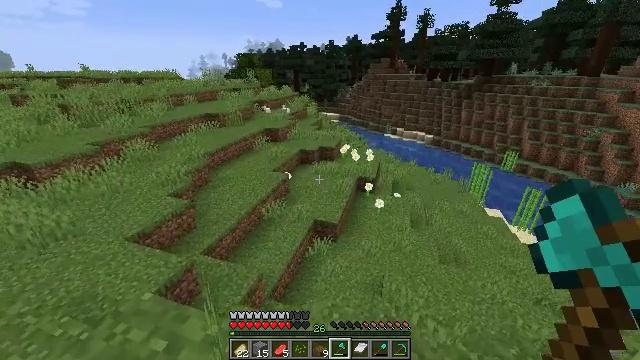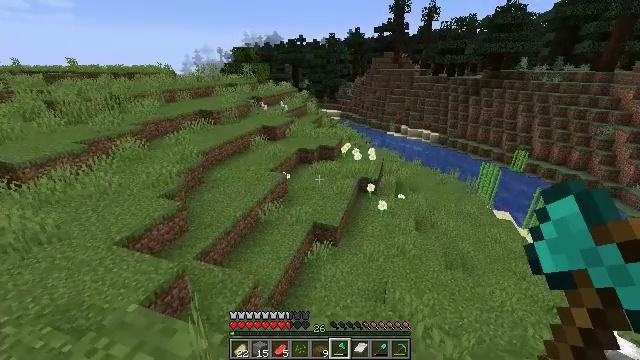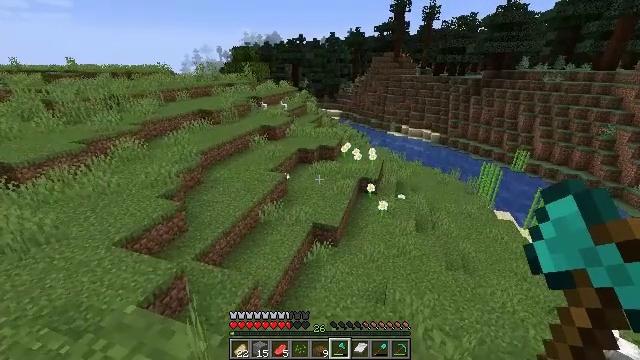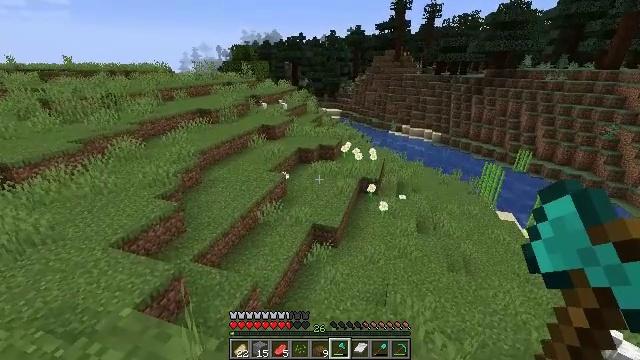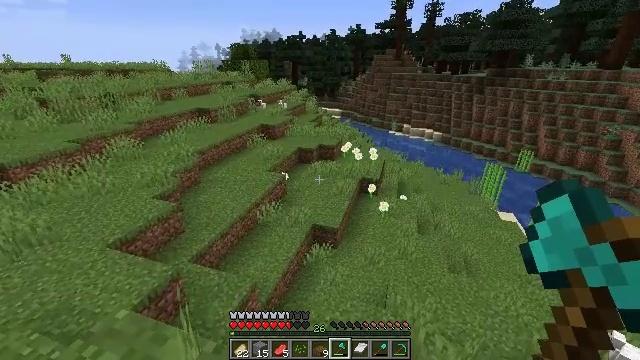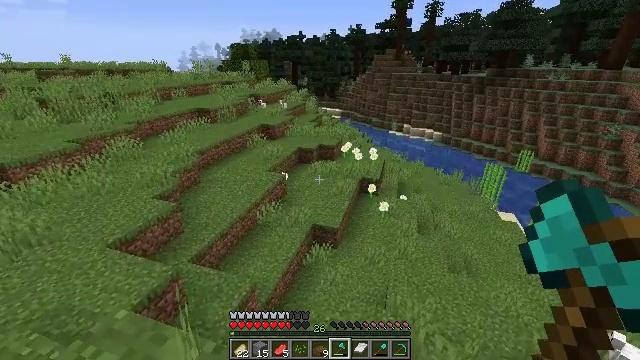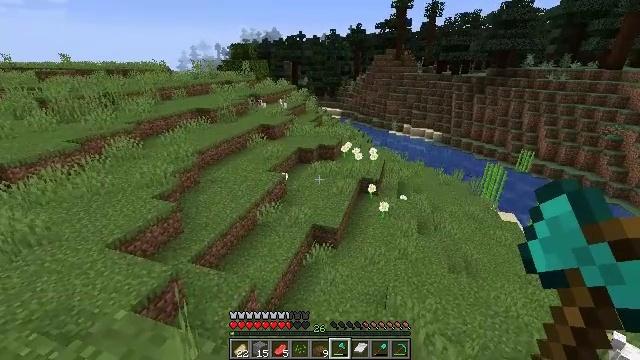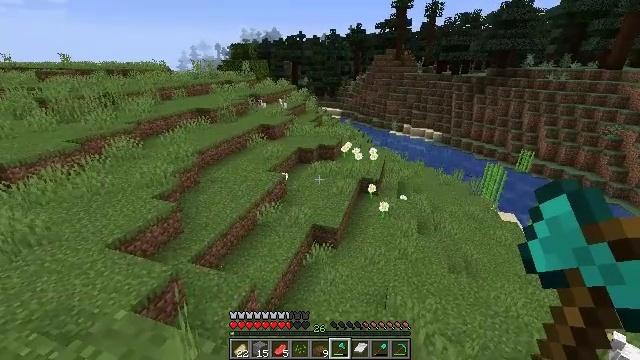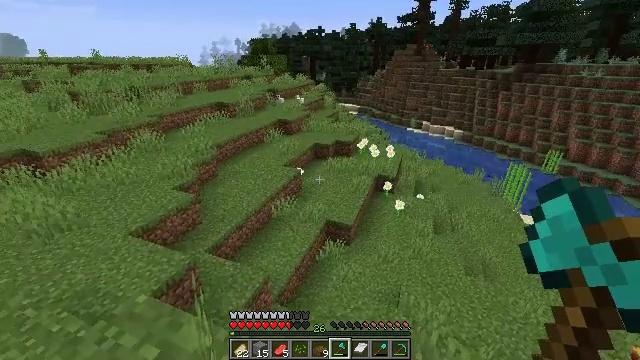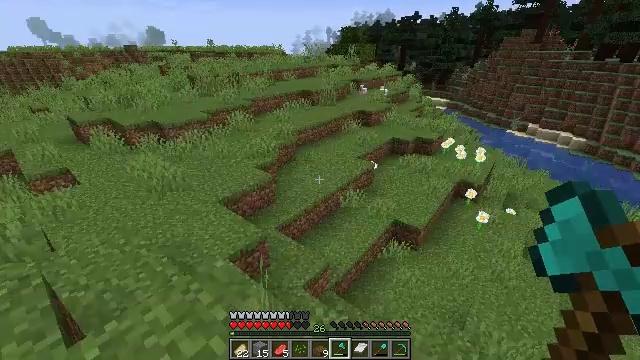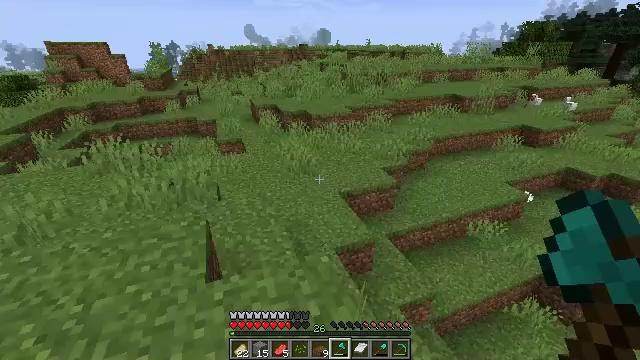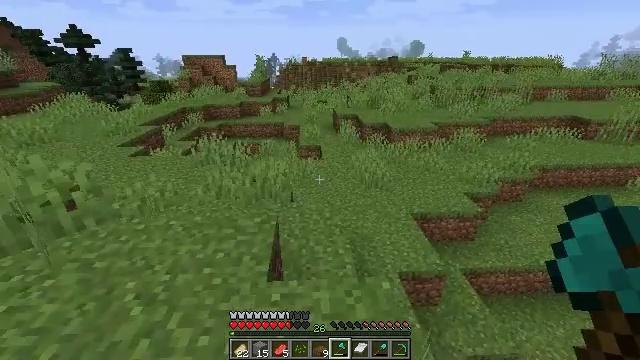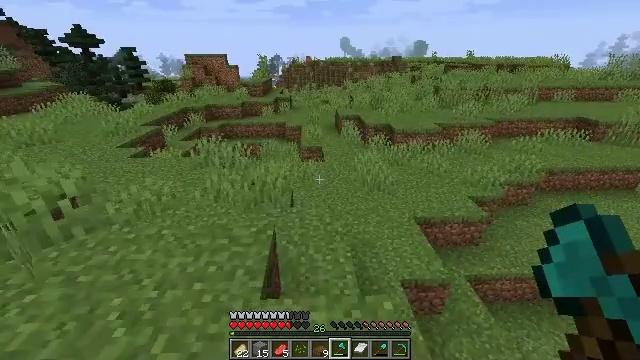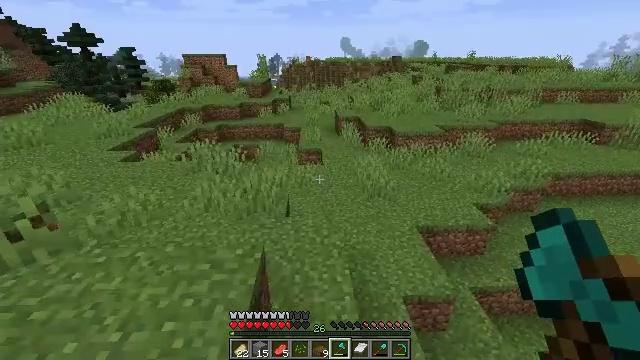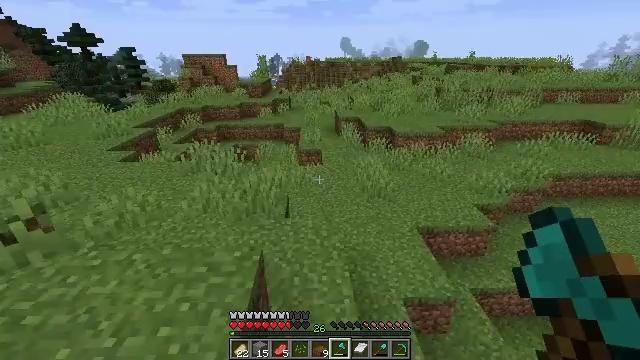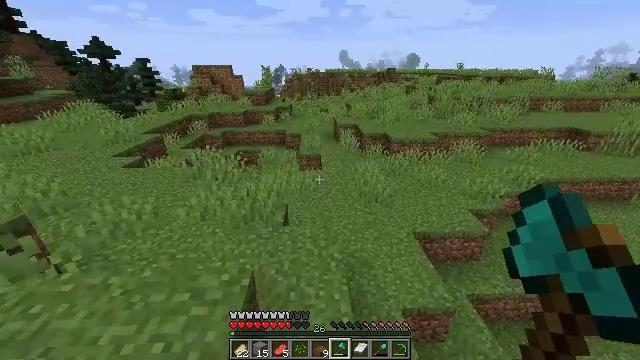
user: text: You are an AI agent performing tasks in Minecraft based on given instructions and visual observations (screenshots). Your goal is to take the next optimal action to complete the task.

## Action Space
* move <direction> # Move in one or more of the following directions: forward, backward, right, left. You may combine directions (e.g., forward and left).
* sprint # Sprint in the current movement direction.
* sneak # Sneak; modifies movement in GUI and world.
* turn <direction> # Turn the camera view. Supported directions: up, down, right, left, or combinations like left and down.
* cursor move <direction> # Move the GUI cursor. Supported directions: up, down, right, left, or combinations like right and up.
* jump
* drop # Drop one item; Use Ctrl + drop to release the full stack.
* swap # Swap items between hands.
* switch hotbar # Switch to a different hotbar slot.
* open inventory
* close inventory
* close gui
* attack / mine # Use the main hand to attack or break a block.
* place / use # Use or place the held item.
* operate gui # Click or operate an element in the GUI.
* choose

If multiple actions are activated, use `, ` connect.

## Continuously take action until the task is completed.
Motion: motion action
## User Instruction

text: Hunt animals.
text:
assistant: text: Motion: no_op
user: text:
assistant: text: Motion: no_op
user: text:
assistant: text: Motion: no_op
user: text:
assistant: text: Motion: no_op
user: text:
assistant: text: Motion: no_op
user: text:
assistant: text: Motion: no_op
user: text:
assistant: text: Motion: no_op
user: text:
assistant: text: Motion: turn left
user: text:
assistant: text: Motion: move forward, turn left and down
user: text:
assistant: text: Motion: move forward, turn left
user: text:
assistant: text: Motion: move forward, turn left and up
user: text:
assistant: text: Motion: move forward
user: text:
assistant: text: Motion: move forward
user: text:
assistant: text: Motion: move forward, sprint
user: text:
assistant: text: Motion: move forward, sprint
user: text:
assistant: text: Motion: move forward, sprint
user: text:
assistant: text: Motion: move forward, sprint
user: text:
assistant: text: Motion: move forward
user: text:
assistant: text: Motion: move forward
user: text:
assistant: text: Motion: move forward, turn right
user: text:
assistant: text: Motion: move forward, turn right
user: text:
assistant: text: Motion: move forward, turn right
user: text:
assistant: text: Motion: move forward, turn right
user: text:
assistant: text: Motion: move forward, turn right
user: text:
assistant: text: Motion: move forward, sprint, turn right
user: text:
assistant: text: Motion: move forward, sprint, turn right
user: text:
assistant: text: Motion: move forward, sprint, turn right
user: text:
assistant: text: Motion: move forward, sprint
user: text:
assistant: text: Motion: move forward
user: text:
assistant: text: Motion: move forward, turn left and down